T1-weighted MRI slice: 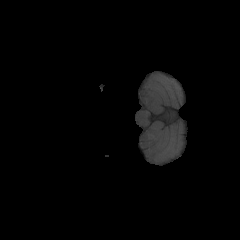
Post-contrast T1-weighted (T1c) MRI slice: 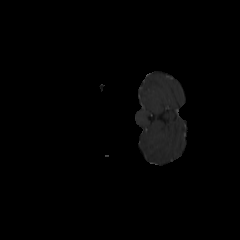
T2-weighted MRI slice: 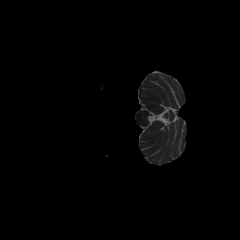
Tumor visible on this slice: no